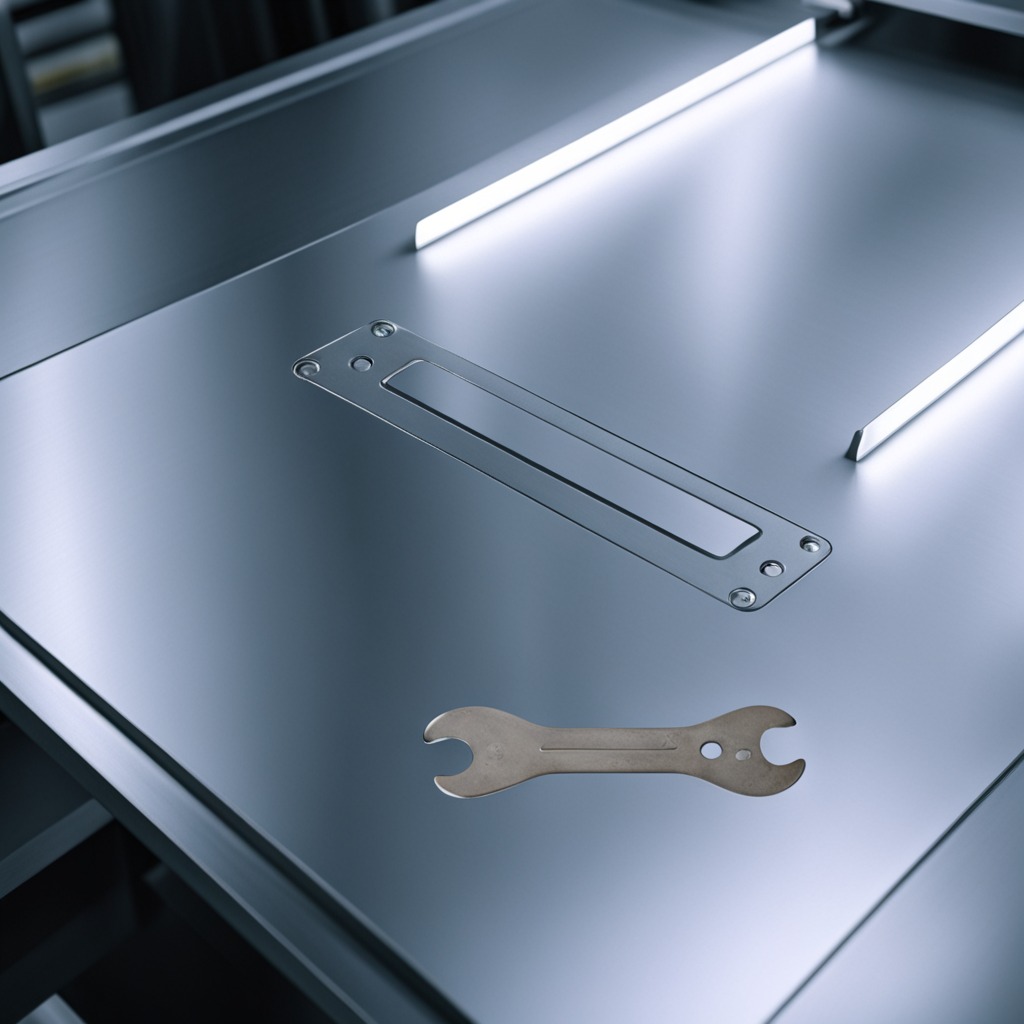
A wrench is lying on a metal table in a machine shop under fluorescent lights.